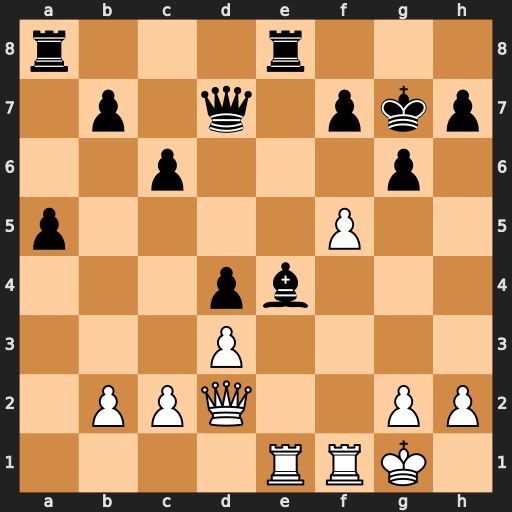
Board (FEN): r3r3/1p1q1pkp/2p3p1/p4P2/3pb3/3P4/1PPQ2PP/4RRK1
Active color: w
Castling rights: -
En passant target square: -
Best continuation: f6+ Kh8 Qh6 Rg8 Rxe4